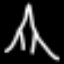
Label: The Eiffel Tower